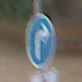
Verkehrszeichen: VorgeschriebeneFahrtrichtungRechts
Zusatzzeichen unten: EinspurigeFahrzeugeFrei3
Umgebung: Outdoor, Urban
Tageszeit: MorningAfternoon
Wetter: Overcast
Licht: Natural
Jahreszeit: NotSpecified
Kontrast: LowContrast